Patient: sex M, age 76
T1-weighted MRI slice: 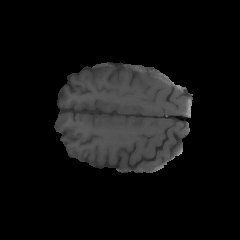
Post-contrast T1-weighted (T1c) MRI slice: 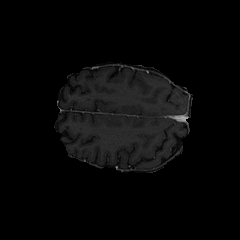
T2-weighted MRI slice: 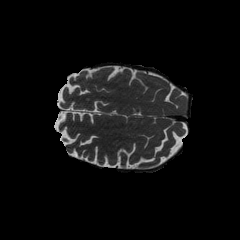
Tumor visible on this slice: no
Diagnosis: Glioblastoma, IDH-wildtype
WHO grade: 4